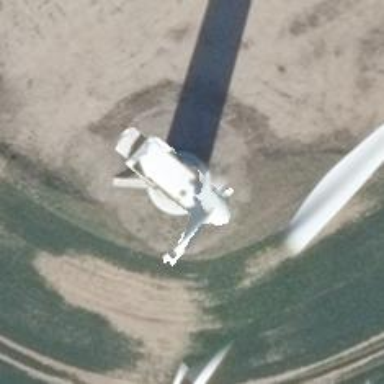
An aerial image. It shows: Wind turbine power generator.